Field crop: maize
Growth stage: 1
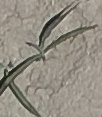
Species: sorghum